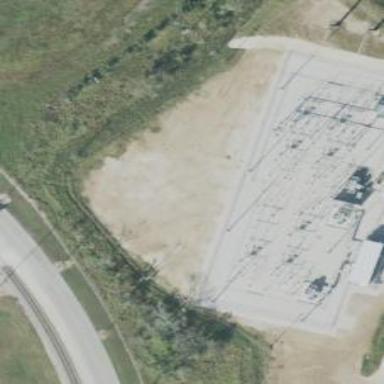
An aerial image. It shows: Switch used for power control.